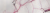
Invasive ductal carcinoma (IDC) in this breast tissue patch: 0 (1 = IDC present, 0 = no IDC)